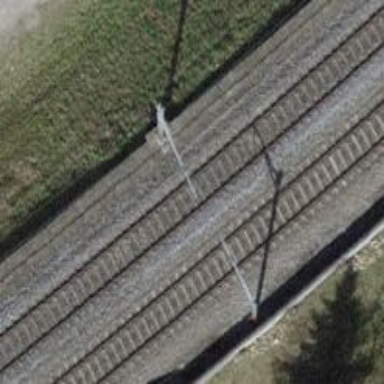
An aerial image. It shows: Single railway track with electrified contact line.